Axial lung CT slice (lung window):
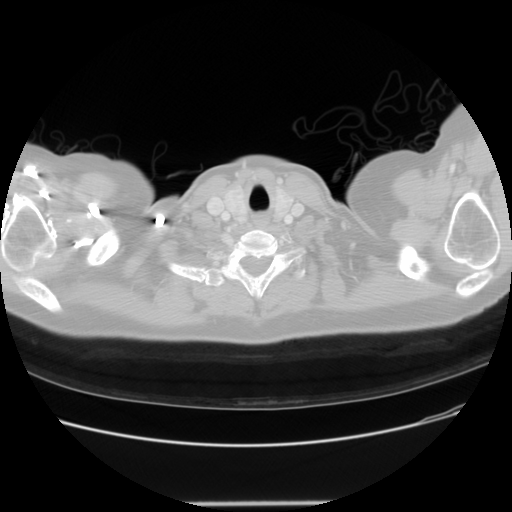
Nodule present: no